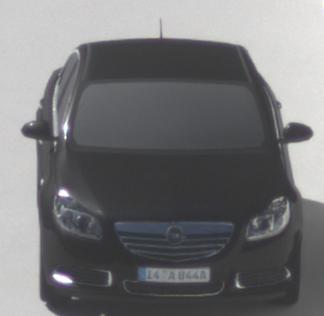
Make: Opel
Model: Insignia 1.6
Detailed model: Insignia (A) Notch Back
Model produced from: 2008/11
Model produced until: 2008/12
Doors: 4
Color: black
Road condition: dry road
Daytime: morning or afternoon
Contrast: high contrast